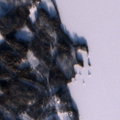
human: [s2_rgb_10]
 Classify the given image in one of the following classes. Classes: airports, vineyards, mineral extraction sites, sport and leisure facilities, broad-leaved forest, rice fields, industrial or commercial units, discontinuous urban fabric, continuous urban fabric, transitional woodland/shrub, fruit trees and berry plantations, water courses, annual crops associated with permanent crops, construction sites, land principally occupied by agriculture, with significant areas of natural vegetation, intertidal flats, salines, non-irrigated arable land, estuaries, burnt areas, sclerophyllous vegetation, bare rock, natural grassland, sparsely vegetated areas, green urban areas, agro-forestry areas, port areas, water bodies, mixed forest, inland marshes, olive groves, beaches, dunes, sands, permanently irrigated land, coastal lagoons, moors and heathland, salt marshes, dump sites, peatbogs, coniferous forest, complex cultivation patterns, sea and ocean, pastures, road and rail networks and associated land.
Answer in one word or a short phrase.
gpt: mixed forest, water bodies